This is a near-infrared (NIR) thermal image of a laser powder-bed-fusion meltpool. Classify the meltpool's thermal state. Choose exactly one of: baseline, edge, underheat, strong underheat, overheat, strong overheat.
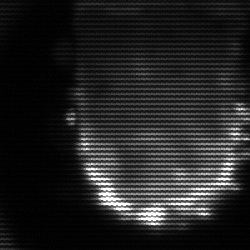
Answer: baseline